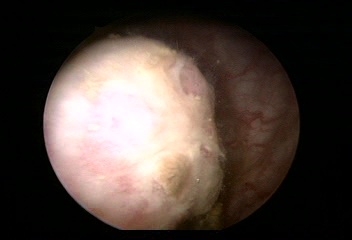
Modality: WLC
Class: Malignant
Subclass: LowGradePapillary
Lesion: L1
Stage: Ta
Morphology: Papillary
Bladder cancer association: Yes
Annotated structures: Tumor